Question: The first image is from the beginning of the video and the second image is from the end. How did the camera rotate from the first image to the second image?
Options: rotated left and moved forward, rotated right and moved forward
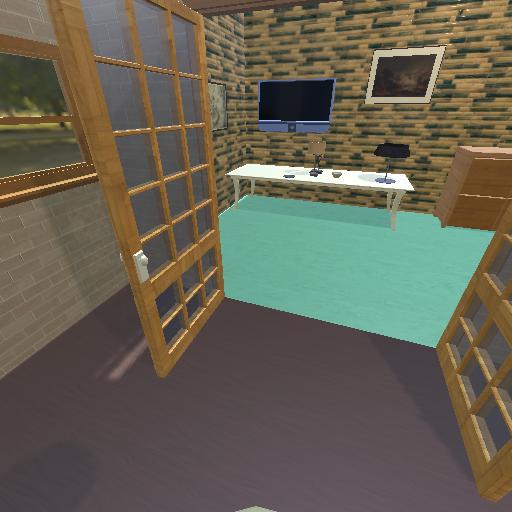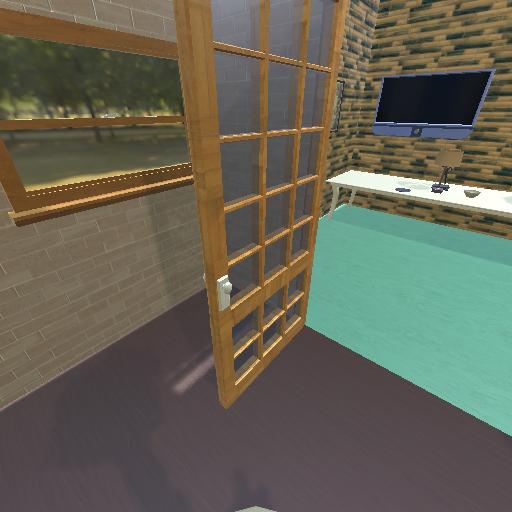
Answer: rotated left and moved forward